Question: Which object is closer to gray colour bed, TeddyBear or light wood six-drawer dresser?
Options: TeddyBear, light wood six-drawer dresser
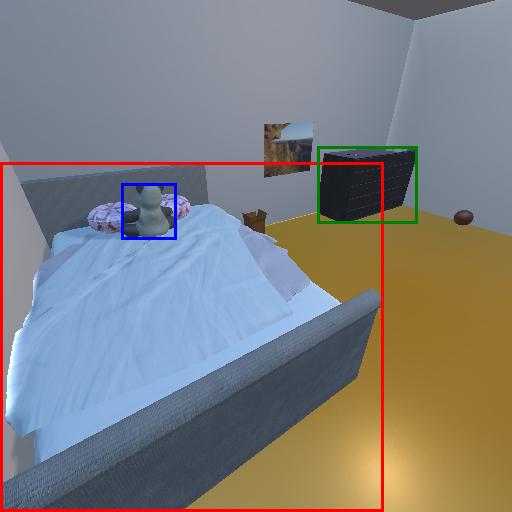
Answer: TeddyBear